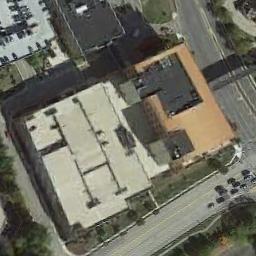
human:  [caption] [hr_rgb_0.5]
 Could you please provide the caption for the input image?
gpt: The buildings in the business district are large .

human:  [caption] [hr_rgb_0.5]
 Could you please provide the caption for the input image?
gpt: A commercial area has lots of buildings of different heights and a crossroads is in the commercial area .

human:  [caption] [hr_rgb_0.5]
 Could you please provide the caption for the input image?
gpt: The commercial area is near the road .

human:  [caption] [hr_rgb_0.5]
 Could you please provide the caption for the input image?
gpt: In a commercial district there are several tall buildings of different shapes and several roads with many cars .

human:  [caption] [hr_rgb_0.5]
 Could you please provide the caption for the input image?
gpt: It is a commercial area with a brown building .